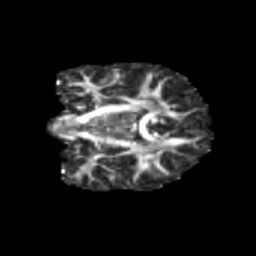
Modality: FA
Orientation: coronal
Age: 12
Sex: male
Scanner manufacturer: siemens
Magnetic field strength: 3 T
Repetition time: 3.8 s
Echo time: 0.07 s